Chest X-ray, PA view. Patient: 47 years old, sex F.
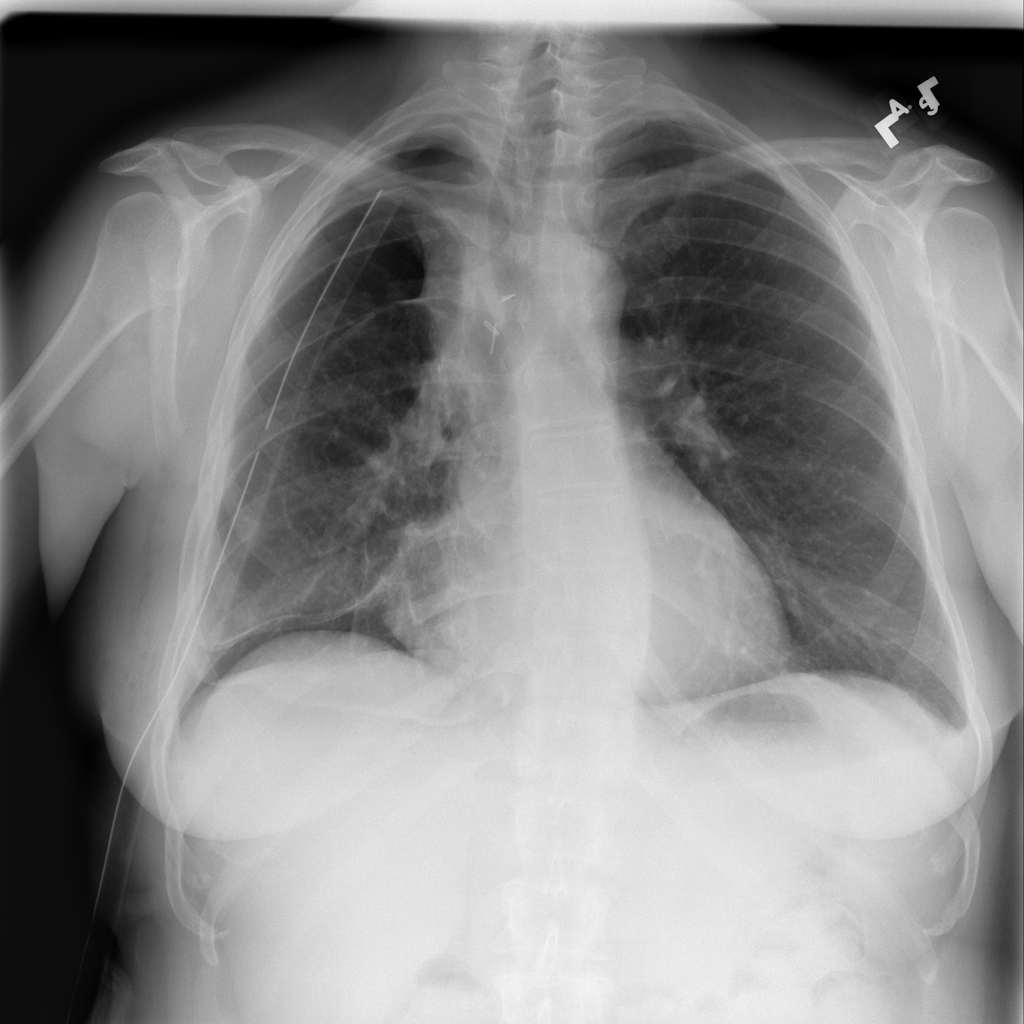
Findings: Pneumothorax